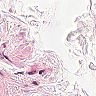
Metastatic tissue present: no